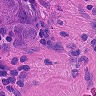
Metastatic tissue present: yes